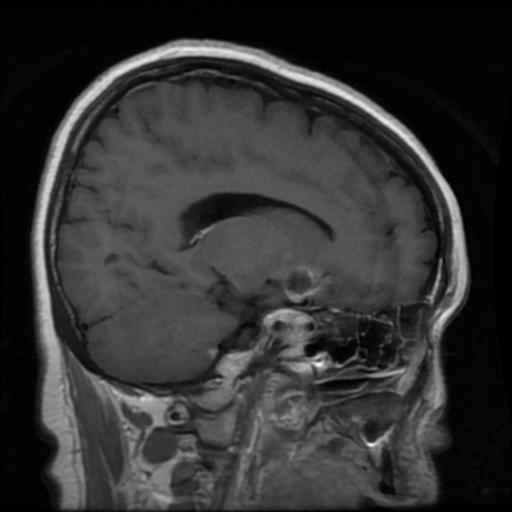
Label: pituitary